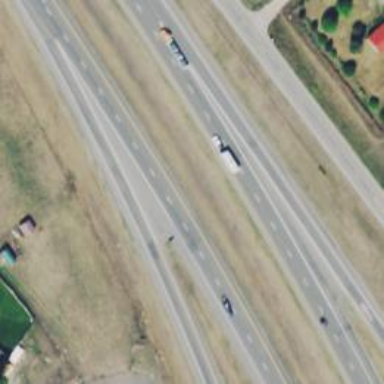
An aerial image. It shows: Asphalt motorway.